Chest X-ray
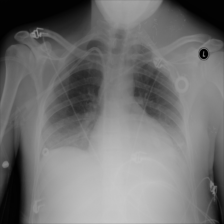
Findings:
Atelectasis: positive
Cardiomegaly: negative
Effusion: negative
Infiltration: positive
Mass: negative
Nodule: negative
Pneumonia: negative
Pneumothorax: negative
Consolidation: negative
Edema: negative
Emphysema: negative
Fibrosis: negative
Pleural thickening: negative
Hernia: negative